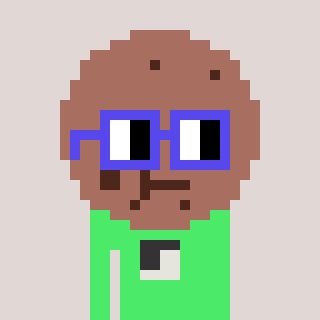
a pixel art character with square blue glasses, a cookie-shaped head and a teal-colored body on a warm background